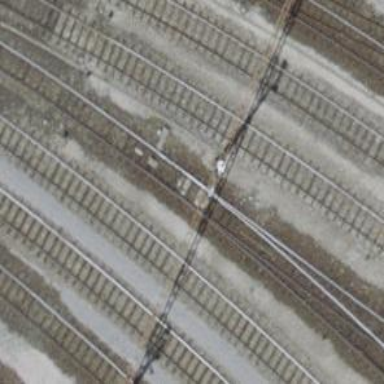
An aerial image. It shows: Railway switch.